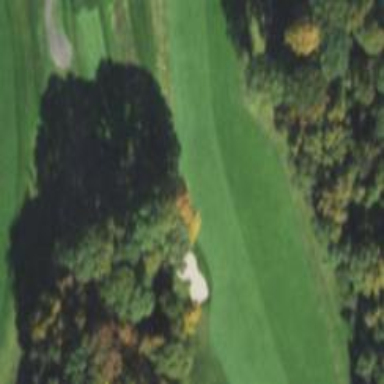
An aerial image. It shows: Golf hole.